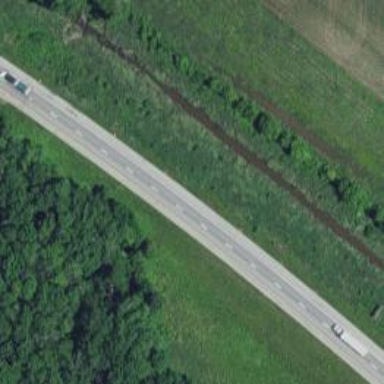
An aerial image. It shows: Asphalt motorway.